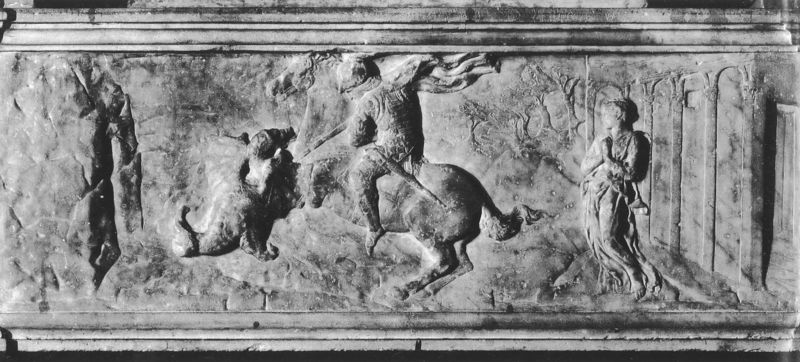
Titel: Relief vom Georgstabernakel
Künstler: Donatello
Institution: Florenz, Bargello
Schlagwörter: kampf, bäume, menschen, frau, marmor, säulen, rahmen, stein, gewand, pferd, reiter, reiten, relief, mauer, lanze, foto, antike, jungfrau, schwert, helm, ritter, rüstung, plastizität, tempel, speer, töten, drache, retten, rettung, georg